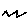
Label: zigzag